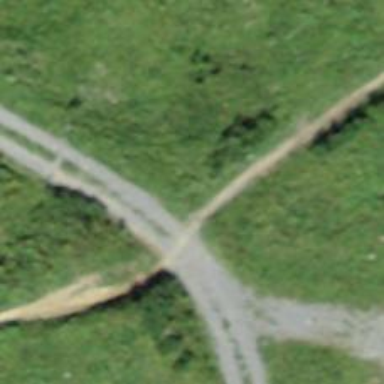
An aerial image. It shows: Path on the ground.